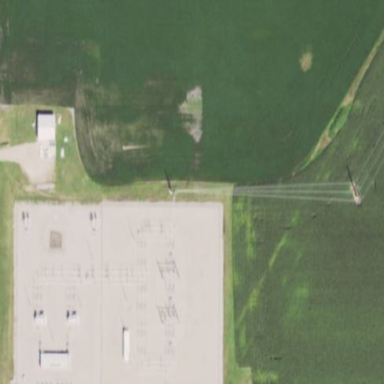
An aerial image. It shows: Outdoor power substation at the transmission level.